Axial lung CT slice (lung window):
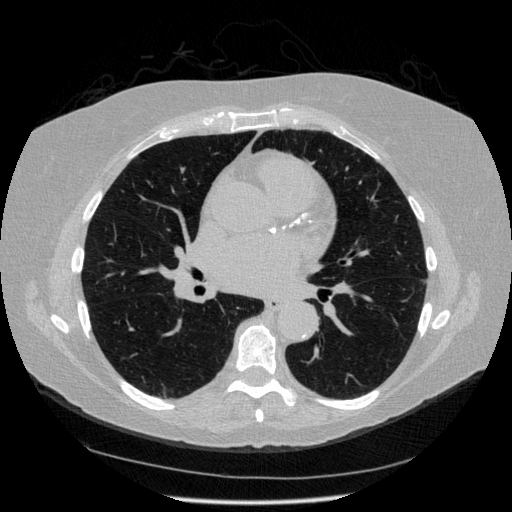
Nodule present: no